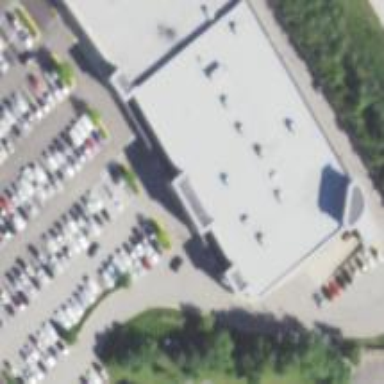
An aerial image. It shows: Fitness centre on leisure land.